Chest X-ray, PA view. Patient: 56 years old, sex F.
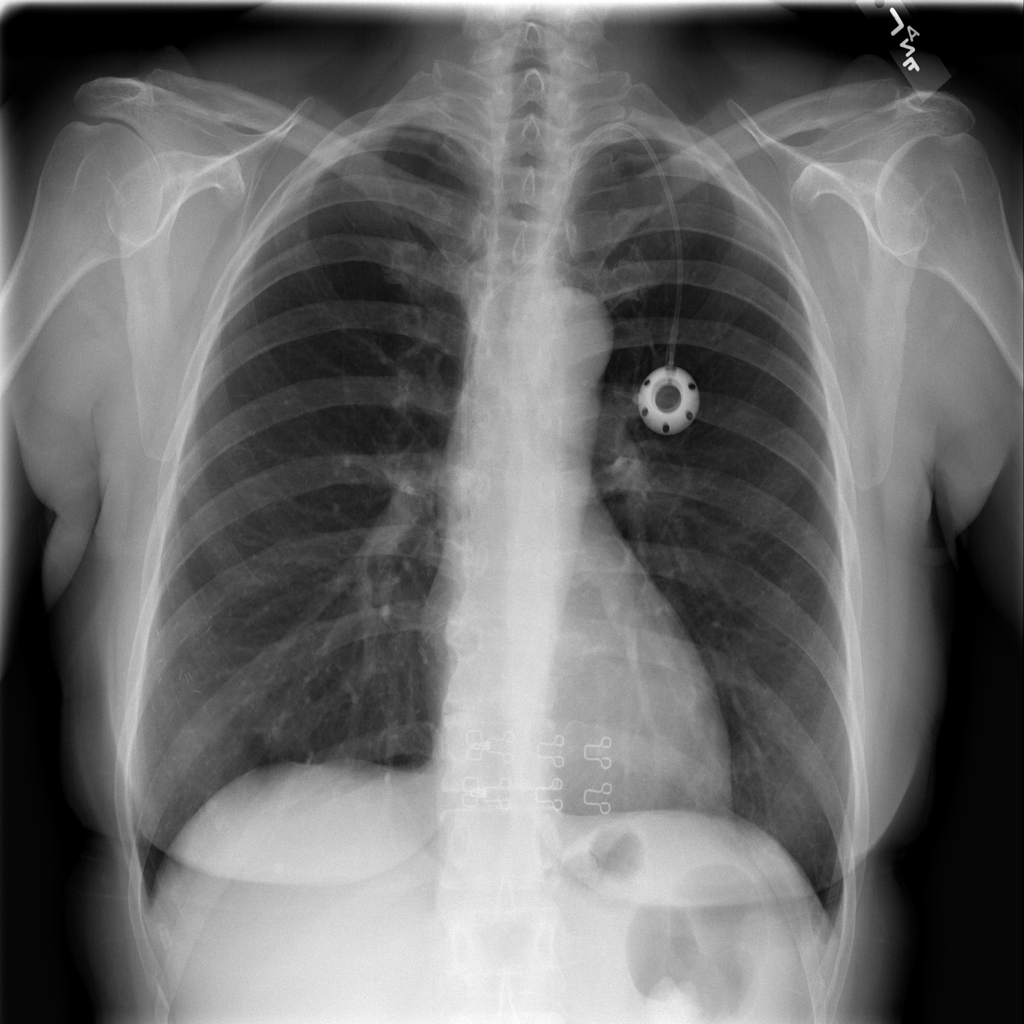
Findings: No Finding